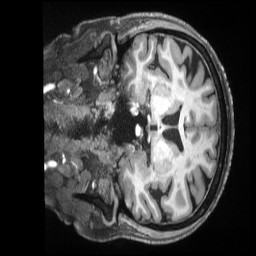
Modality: T1w
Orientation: coronal
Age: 59
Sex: female
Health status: ill
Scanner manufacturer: siemens
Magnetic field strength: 3 T
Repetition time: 2.5 s
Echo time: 0.00181 s